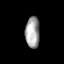
Tissue: prostate
Cell type: Fibroblasts
Senescence score: 0.8059
Nuclear area (px): 439
Mean DAPI intensity: 162.344